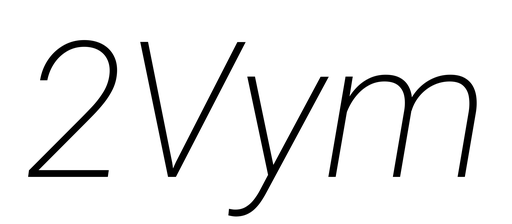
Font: Roboto-Italic_ExtraLight_Italic